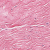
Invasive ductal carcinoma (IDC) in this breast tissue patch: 0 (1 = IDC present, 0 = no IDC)